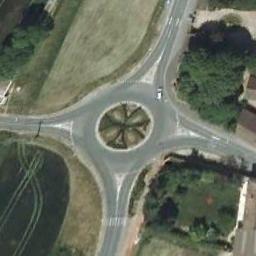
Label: roundabout